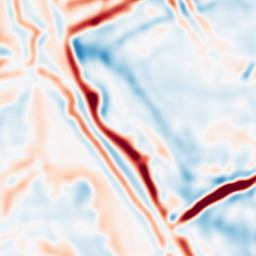
Category: multiscale
Decomposition family: log
Decomposition parameters: sigma: 5
Upsampling method: sinc_hamming
Upsampling parameters: scale: 8
kernel_size: 16
Upsampling scale: 8